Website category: camera
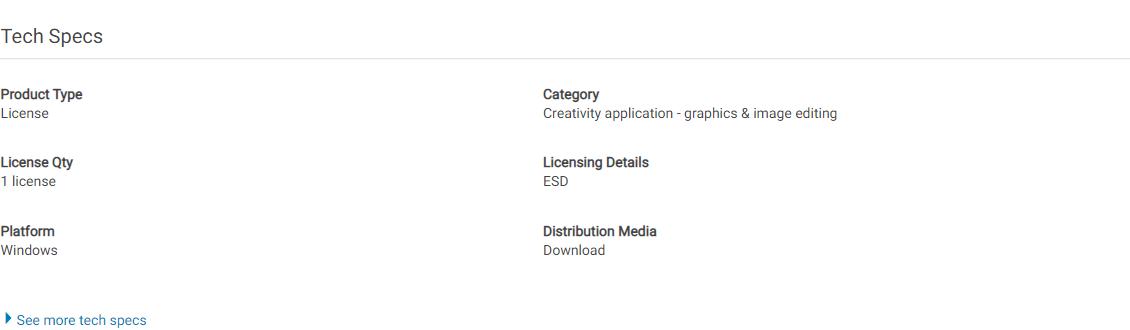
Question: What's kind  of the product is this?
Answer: License

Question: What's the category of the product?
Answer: License

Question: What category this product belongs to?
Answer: License

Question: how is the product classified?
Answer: License

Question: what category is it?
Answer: License

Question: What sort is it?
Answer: License

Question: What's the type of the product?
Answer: License